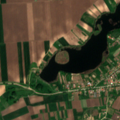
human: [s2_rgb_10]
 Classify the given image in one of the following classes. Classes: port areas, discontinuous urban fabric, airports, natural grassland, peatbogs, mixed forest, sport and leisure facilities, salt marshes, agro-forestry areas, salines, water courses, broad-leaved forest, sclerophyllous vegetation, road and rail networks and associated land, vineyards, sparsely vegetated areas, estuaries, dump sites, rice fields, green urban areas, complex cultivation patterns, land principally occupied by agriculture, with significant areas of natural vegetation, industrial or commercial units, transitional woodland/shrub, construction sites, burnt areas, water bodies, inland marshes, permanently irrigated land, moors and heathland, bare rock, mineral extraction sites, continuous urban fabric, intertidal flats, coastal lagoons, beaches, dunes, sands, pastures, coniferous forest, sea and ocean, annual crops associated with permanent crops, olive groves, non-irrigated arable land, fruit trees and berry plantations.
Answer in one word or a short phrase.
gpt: discontinuous urban fabric, non-irrigated arable land, land principally occupied by agriculture, with significant areas of natural vegetation, inland marshes, water bodies